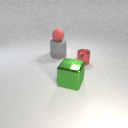
large gray rubber cylinder behind small red metal cylinder